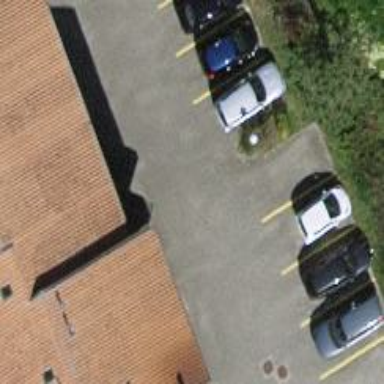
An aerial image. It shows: Asphalt parking aisle designated as service road.